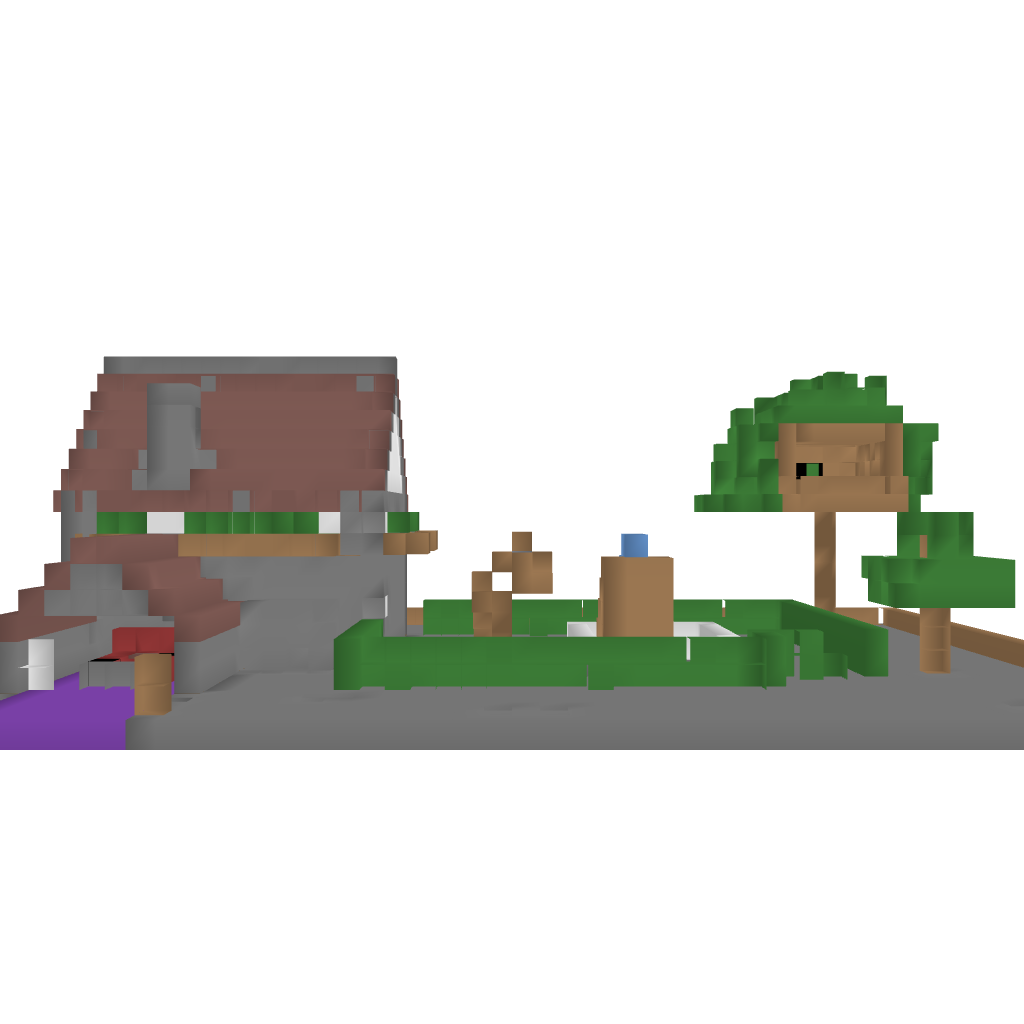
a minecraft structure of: rustic house good quality